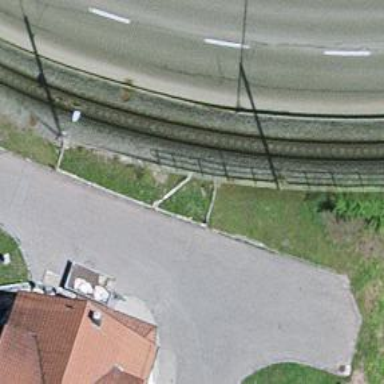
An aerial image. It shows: Road with steps.